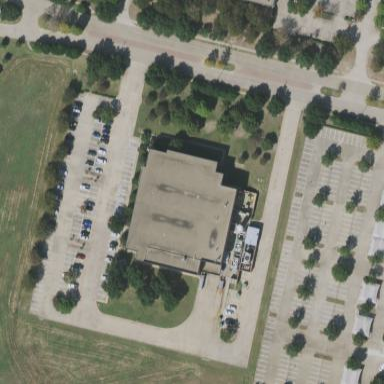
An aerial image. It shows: Industrial building with flat roof.